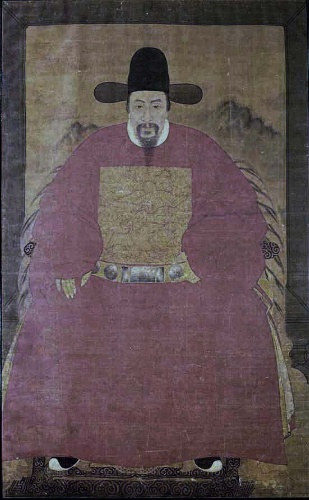
Title: 明 佚名  人物肖像 圖   鏡面|Portrait of a Gentleman
Artist: Unidentified artist
Date: 17th century
Object type: Hanging scroll
Classification: Paintings
Medium: Hanging scroll; ink and color on silk
Culture: China
Period: Ming dynasty (1368–1644)
Dimensions: 56 7/8 x 35 1/8 in. (144.5 x 89.2 cm)
Department: Asian Art
Credit line: Gift of Jackson E. Reynolds, 1951
Accession year: 1951
Repository: Metropolitan Museum of Art, New York, NY
Tags: Men|Portraits